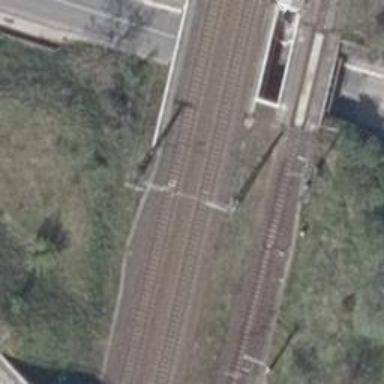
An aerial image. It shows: Bridge over electrified railway with contact lines.